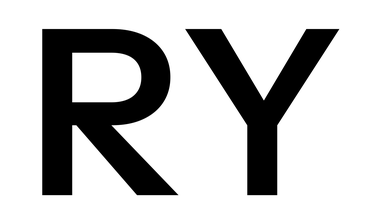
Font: InstrumentSans_SemiBold